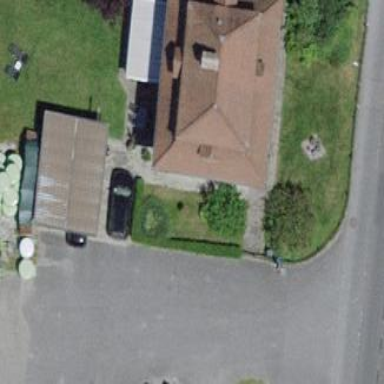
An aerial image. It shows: Residential building with mansard roof.